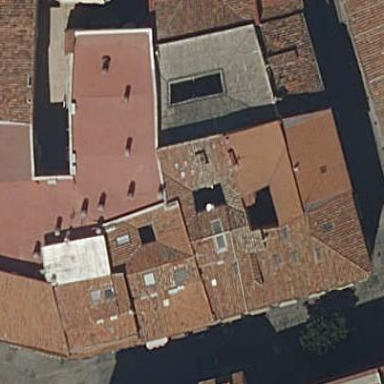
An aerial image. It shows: Building with brown roof.